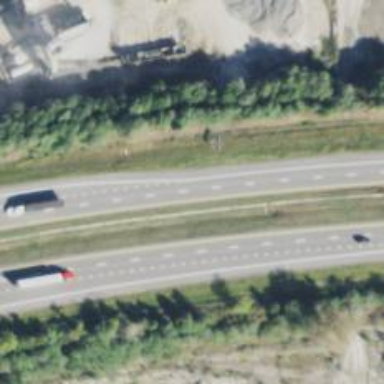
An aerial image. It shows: Motorway junction.